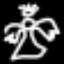
Label: angel